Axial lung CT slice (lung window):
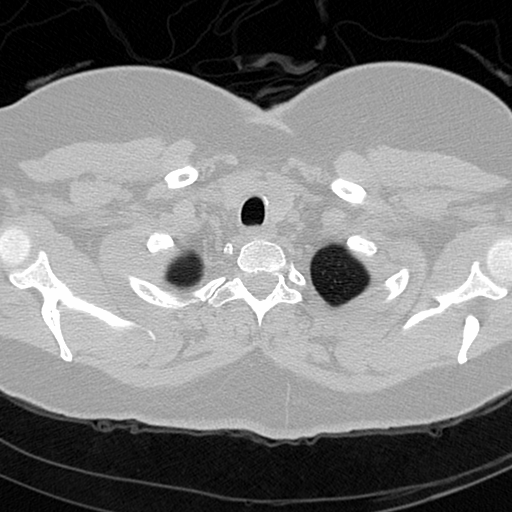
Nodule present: no